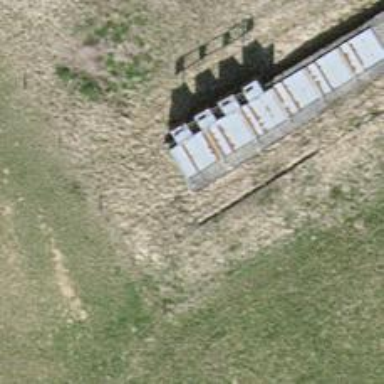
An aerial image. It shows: Retaining wall.